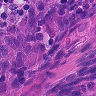
Metastatic tissue present: yes